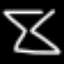
Label: hourglass